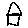
Label: house